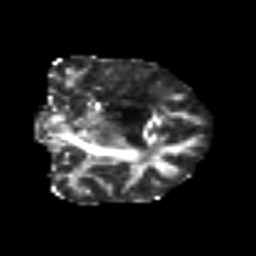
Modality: FA
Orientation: coronal
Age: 31
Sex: female
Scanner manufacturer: siemens
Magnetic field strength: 3 T
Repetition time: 6.1 s
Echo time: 0.101 s